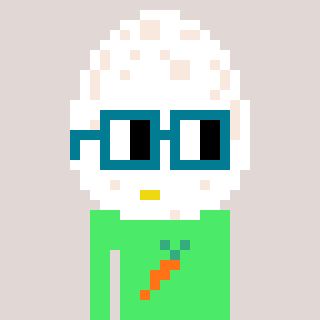
a pixel art character with square dark green glasses, a egg-shaped head and a teal-colored body on a warm background